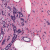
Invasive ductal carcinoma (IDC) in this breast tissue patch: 0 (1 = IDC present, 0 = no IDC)